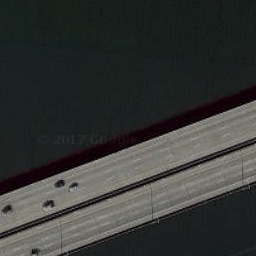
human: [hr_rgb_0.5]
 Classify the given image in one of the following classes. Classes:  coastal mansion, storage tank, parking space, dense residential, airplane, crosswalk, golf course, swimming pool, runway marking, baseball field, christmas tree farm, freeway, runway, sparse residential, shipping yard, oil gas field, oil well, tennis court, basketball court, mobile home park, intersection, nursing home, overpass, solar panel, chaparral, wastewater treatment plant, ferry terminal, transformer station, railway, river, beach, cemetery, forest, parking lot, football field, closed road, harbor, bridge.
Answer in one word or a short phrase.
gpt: bridge